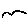
Label: bird